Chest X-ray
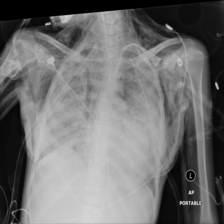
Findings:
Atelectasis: negative
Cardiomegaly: negative
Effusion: negative
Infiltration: negative
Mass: negative
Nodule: negative
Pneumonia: negative
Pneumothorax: negative
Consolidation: negative
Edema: negative
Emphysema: positive
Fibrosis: negative
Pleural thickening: negative
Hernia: negative